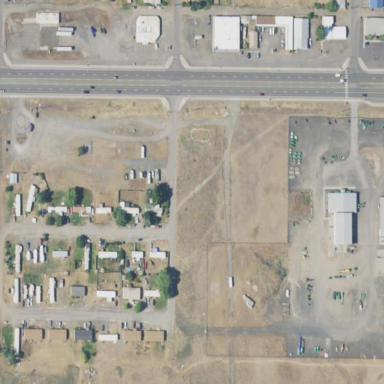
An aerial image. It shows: Residential area known as trailer park.